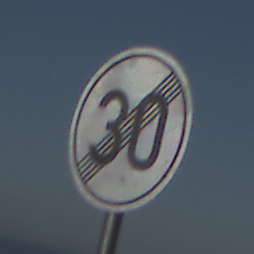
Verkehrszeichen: EndeGeschwindigkeit30
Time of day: MorningAfternoon
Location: Outdoor (Urban)
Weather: Clear
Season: NotSpecified
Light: Natural